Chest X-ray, AP view. Patient: 73 years old, sex M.
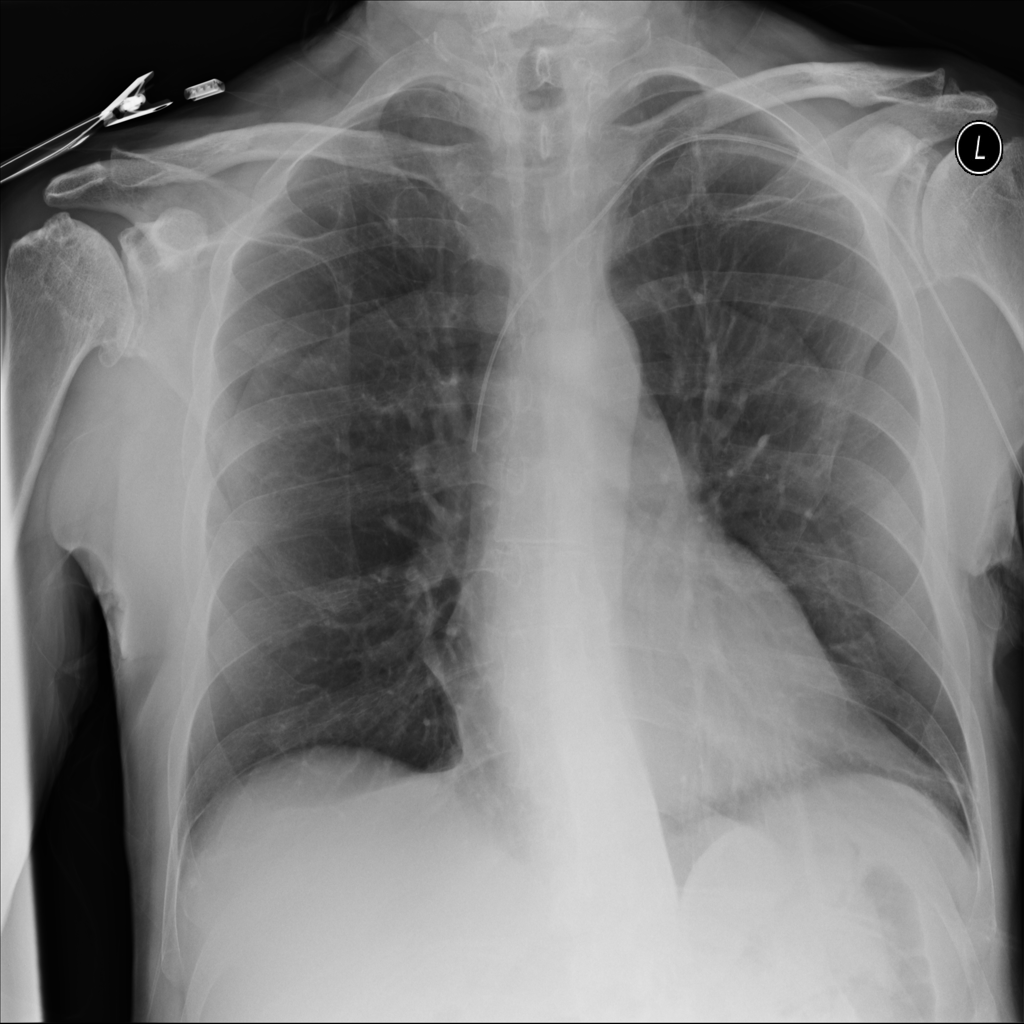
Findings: No Finding